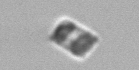
Label: Bacillariophyceae_morphotype1